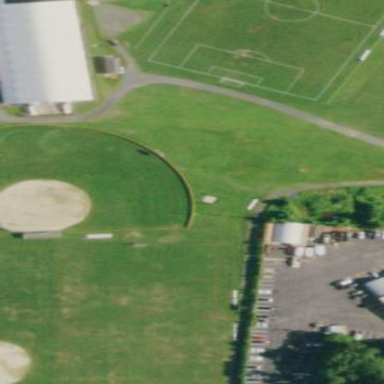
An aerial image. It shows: Softball pitch for leisure sports.